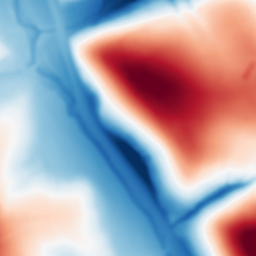
Category: multiscale
Decomposition family: dog_multiscale
Decomposition parameters: sigma_ratio: 2
n_scales: 5
base_sigma: 2
Upsampling method: fft_zeropad
Upsampling parameters: scale: 4
Upsampling scale: 4